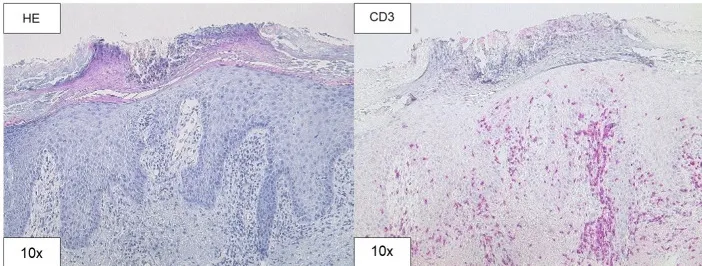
Histopathology. (B) H&E and CD3 staining (original magnification 10x) of the skin biopsy of the right forearm showing acanthosis, parakeratosis, intraepithelial neutrophil granulocytes, and CD3 positive T cell infiltration.
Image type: pathology (h&e)